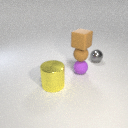
small brown rubber sphere below small brown rubber cube